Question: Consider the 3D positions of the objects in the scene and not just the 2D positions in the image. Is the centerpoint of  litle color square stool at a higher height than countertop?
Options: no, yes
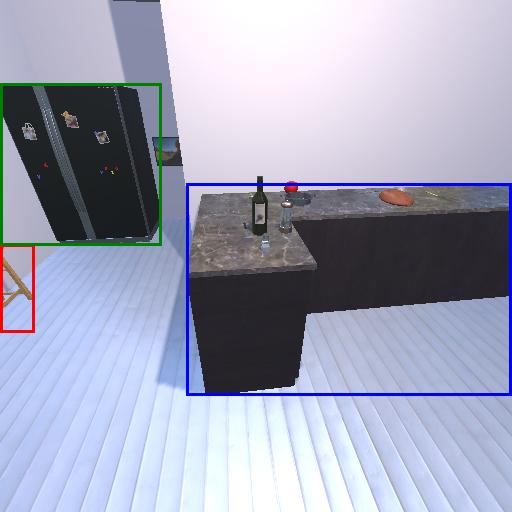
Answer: no